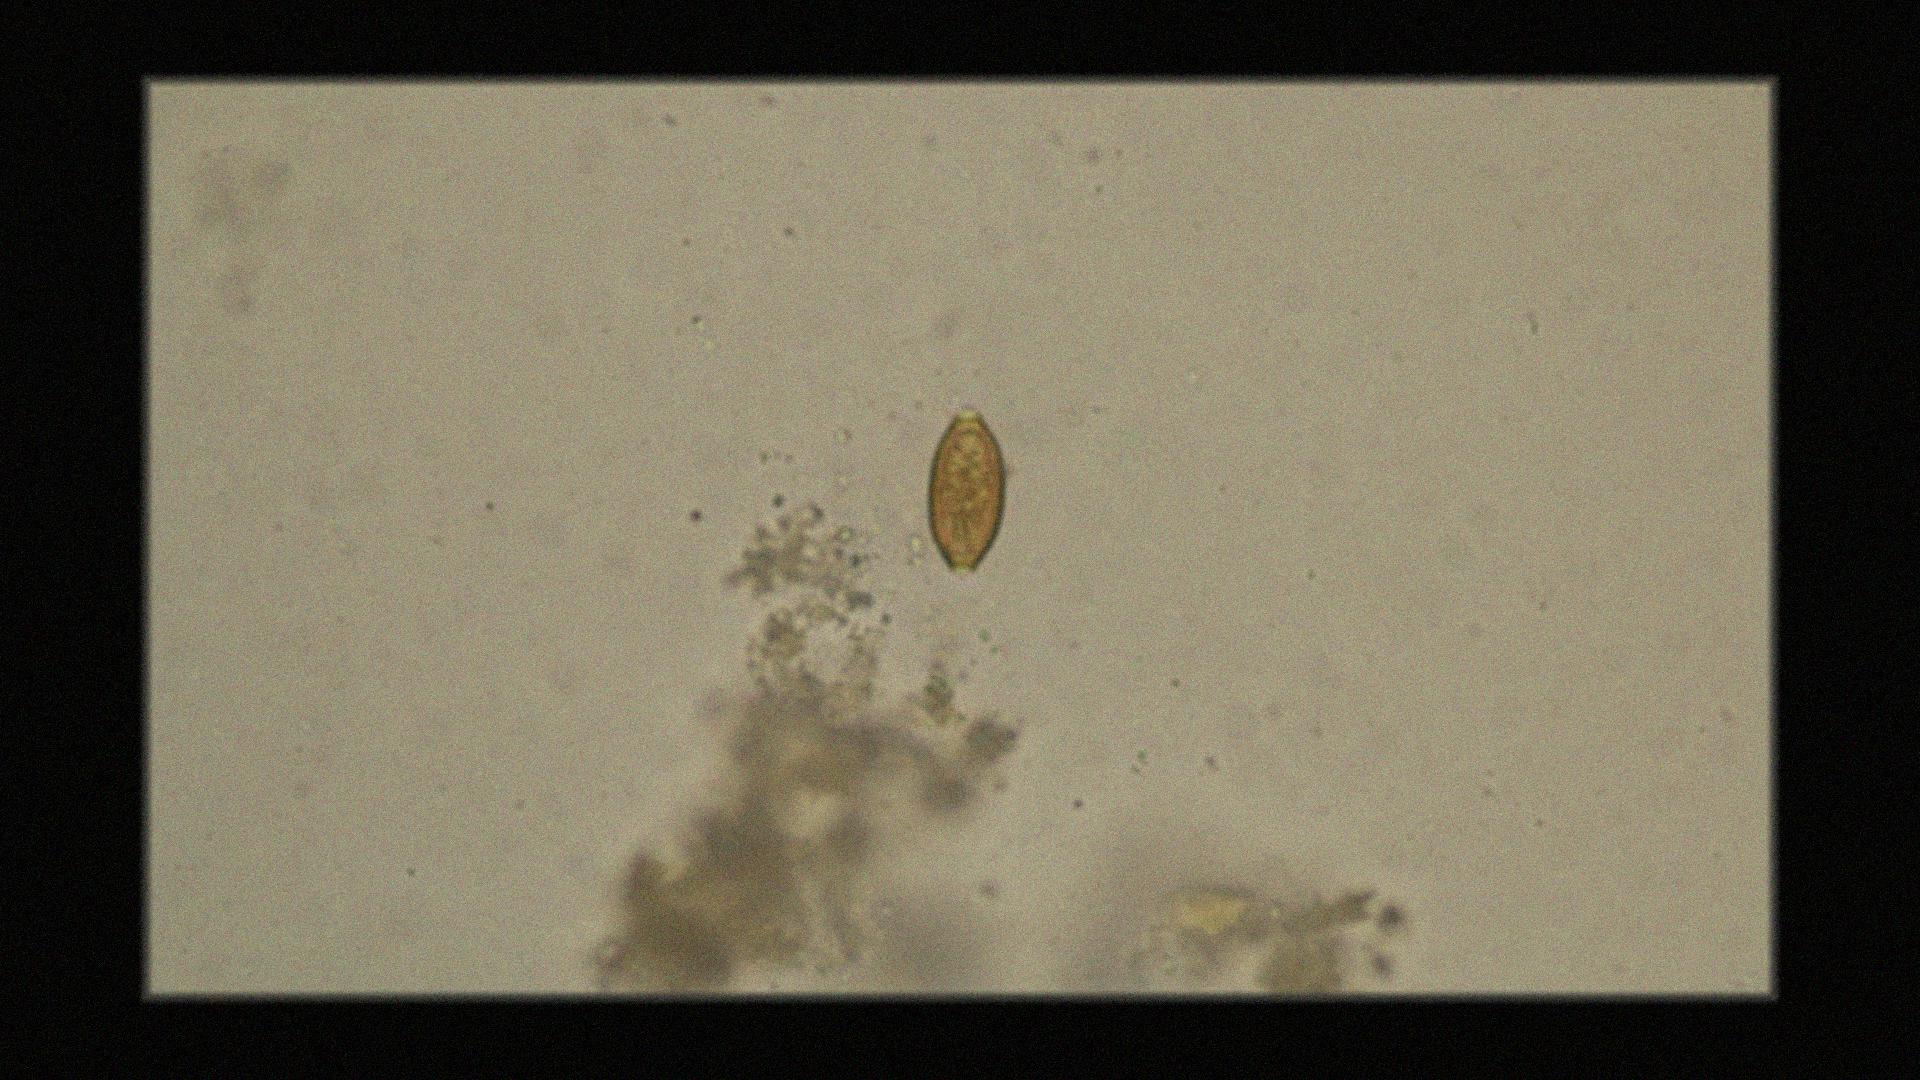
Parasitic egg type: Trichuris trichiura